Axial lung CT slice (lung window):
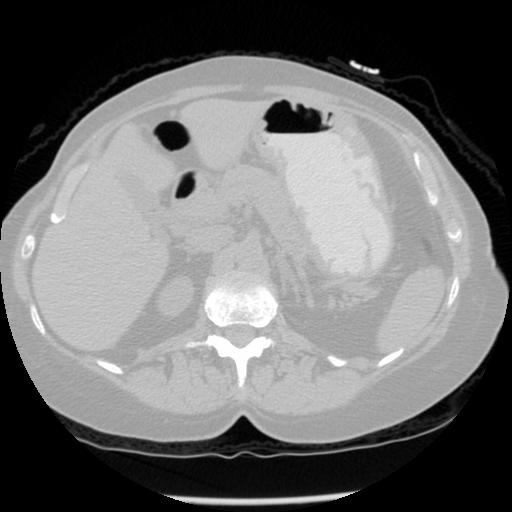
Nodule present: no